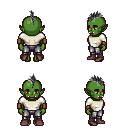
a pixel art fantasy rpg character, female body template, orc, green skin, white long-sleeve shirt, metal pants, gray mohawk hairstyle, leather bracers, maroon shoes, four views (front, back, left, right), 2x2 character sprite sheet, small pixel art, hard edges, no anti-aliasing